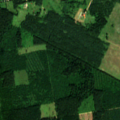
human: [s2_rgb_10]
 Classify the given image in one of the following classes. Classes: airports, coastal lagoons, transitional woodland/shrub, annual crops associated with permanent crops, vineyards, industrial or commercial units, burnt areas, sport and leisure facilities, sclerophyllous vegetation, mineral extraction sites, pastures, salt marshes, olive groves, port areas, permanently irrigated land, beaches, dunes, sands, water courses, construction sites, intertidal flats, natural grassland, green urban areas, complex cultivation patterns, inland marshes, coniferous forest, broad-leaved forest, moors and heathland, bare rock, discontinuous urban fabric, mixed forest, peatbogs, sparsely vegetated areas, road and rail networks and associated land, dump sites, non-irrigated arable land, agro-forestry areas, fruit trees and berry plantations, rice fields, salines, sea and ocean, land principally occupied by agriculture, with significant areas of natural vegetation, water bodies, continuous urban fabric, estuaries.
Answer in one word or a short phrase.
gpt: non-irrigated arable land, complex cultivation patterns, coniferous forest, mixed forest, transitional woodland/shrub